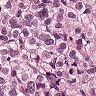
Metastatic tissue present: yes